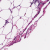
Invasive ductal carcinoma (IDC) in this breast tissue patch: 0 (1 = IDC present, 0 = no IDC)